Interaction volume radius: 5 \u00c5
Interaction volume height: 10 \u00c5
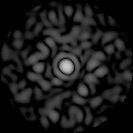
Disorder parameter: 0.8259